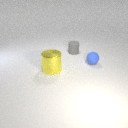
small blue rubber sphere to the right of small gray rubber cylinder